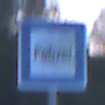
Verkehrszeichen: Polizei
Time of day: Dawn
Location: Outdoor (Urban)
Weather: PartlyCloudy
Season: NotSpecified
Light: Natural